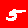
Digit: 5